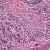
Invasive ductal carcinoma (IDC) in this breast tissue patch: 1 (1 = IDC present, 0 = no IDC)